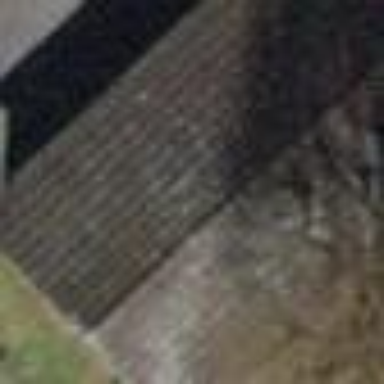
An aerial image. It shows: Garage.